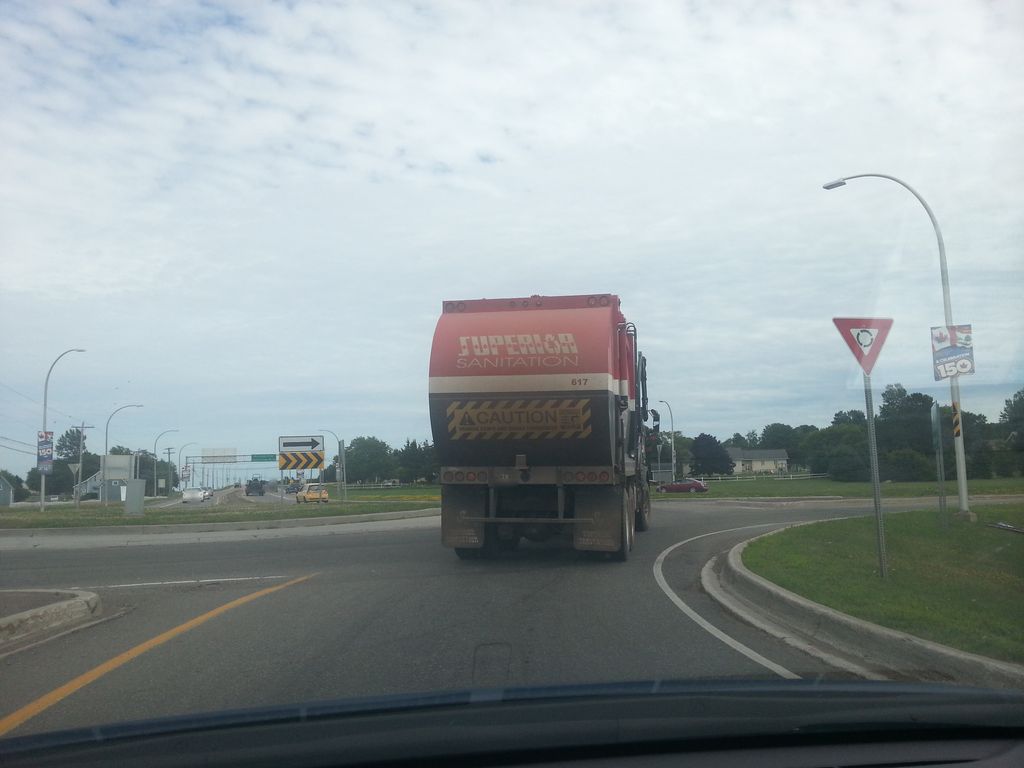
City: charlottetown